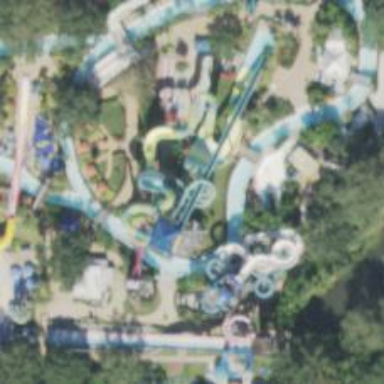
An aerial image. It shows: Water slide attraction.